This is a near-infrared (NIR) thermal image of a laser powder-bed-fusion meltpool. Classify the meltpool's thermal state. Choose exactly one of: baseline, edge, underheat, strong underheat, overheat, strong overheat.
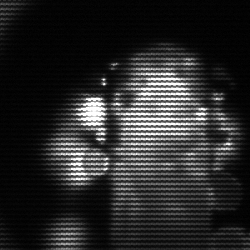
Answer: strong underheat